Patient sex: F
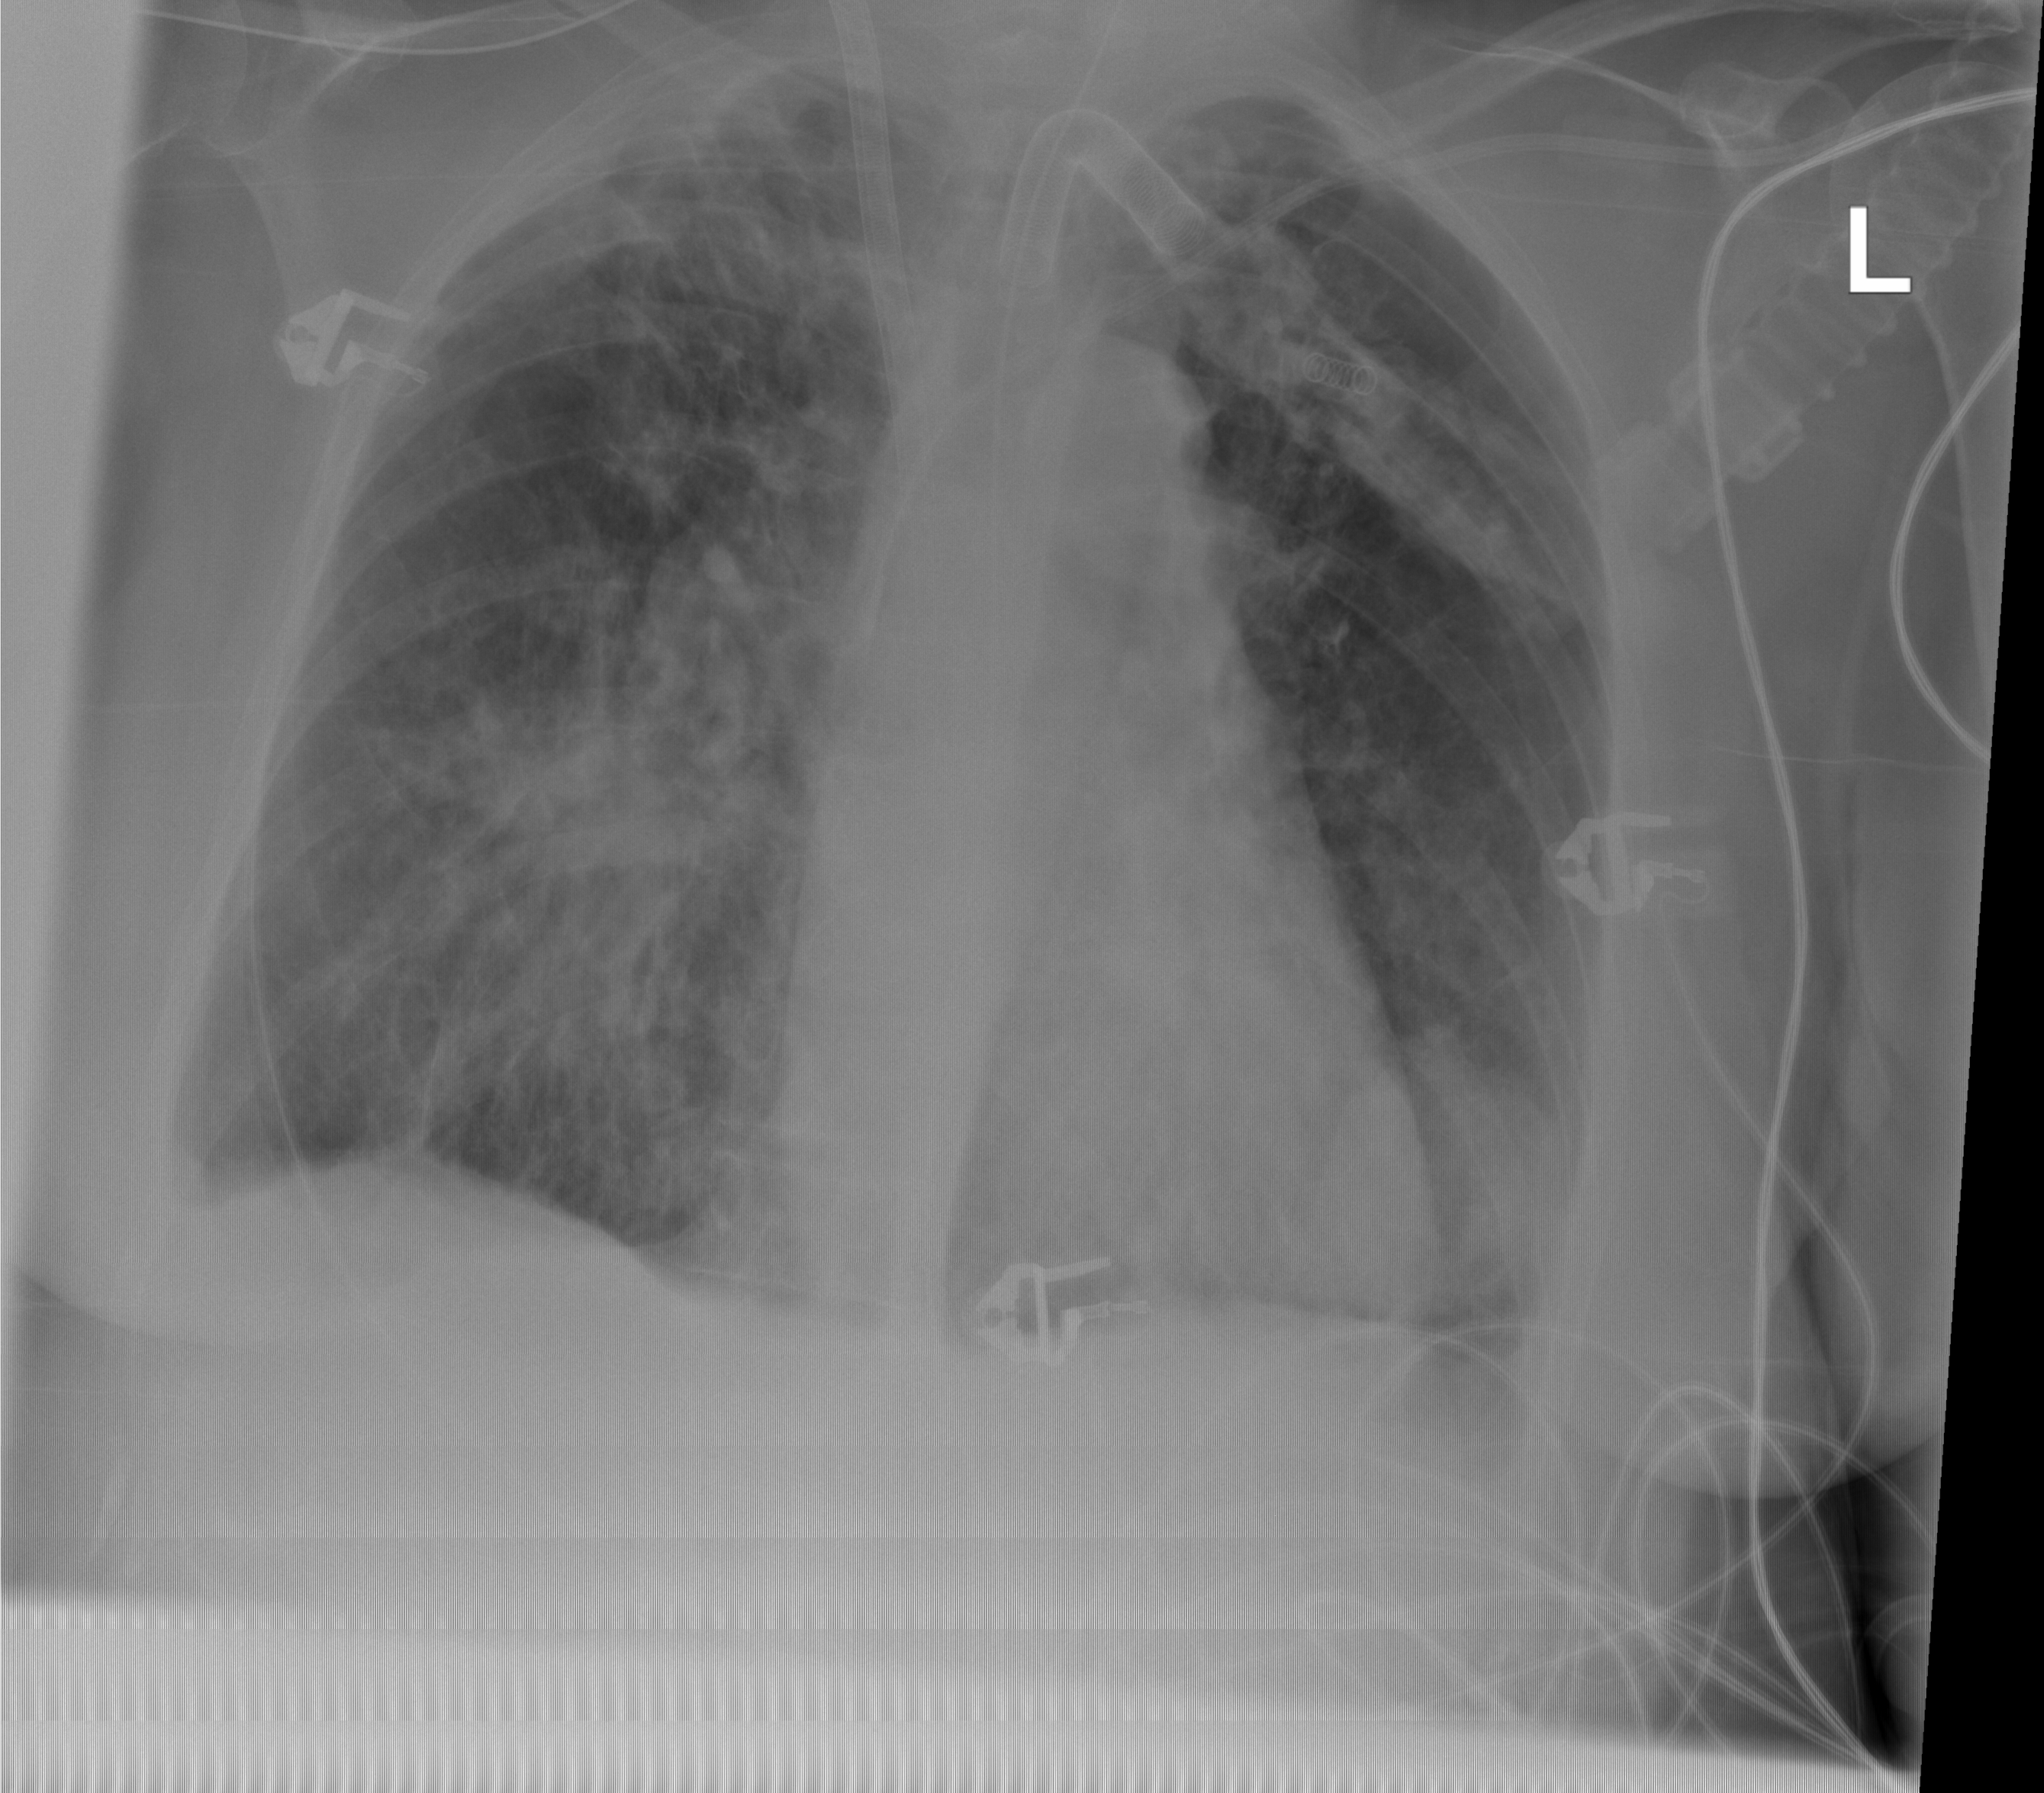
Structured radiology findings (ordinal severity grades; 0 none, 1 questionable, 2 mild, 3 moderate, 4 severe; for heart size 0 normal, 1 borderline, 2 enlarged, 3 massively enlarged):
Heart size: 0
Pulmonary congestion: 0
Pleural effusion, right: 2
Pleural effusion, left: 2
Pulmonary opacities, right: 3
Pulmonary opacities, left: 3
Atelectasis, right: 3
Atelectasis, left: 2